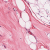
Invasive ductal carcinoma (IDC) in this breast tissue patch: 0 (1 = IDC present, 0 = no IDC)